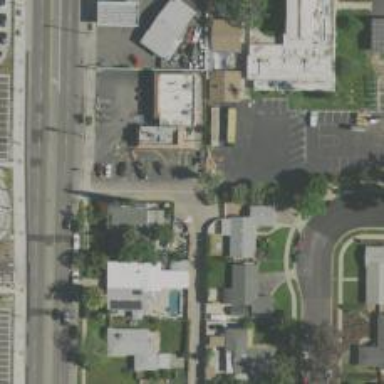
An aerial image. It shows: Alley classified as service road.